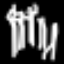
Label: palm tree